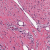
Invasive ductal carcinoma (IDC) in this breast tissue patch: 0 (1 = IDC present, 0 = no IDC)